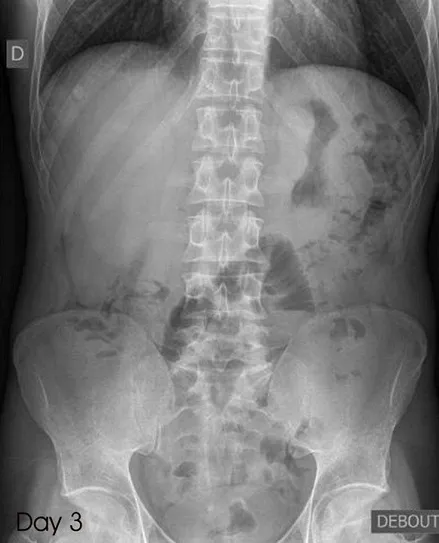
Plain abdominal X-ray after 3 days.
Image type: radiology (x_ray)